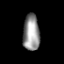
Tissue: prostate
Cell type: Myeloid cells
Senescence score: 0.715
Nuclear area (px): 590
Mean DAPI intensity: 147.768